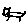
Label: cat